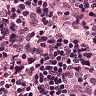
Metastatic tissue present: no